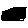
Label: smiley face